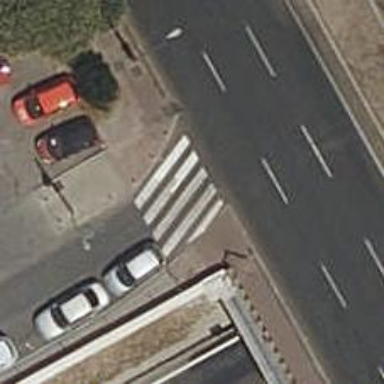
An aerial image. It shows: Zebra crossing on the road.